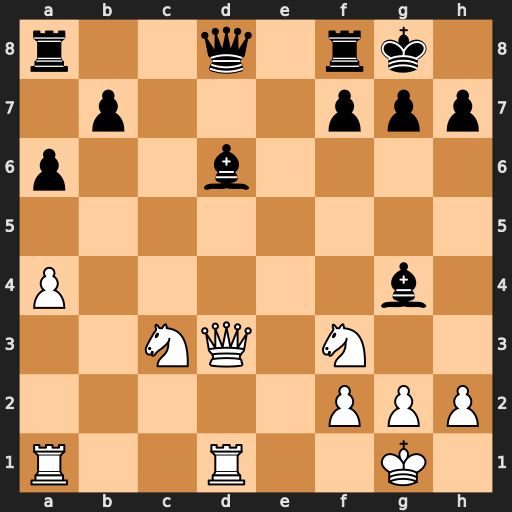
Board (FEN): r2q1rk1/1p3ppp/p2b4/8/P5b1/2NQ1N2/5PPP/R2R2K1
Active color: w
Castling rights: -
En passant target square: -
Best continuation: Qxd6 Qxd6 Rxd6